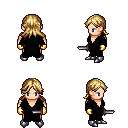
a pixel art fantasy rpg character, male body template, human, light skin, gray robe, red pants, blonde loose hair, gold gloves, metal boots, dagger, four views (front, back, left, right), 2x2 character sprite sheet, small pixel art, hard edges, no anti-aliasing